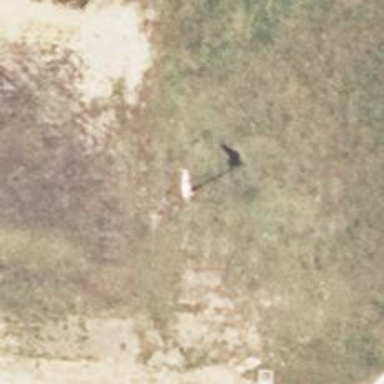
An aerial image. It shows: Windsock at the airport.